Field crop: tomato
Growth stage: 1
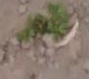
Species: portulaca